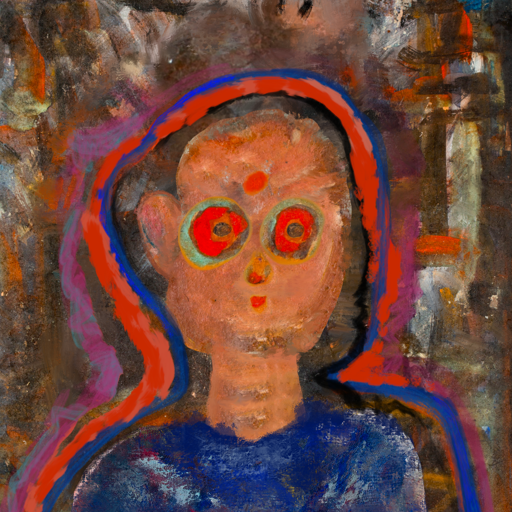
Background: GypsyQueen, Head And Neck Front: Boggyland, Face Front: Sisters, Bust: Irani, Hair Front: Experience, Head Accessory: Blank, Second Necklace: Blank, Necklace: Blank, Baby: Blank